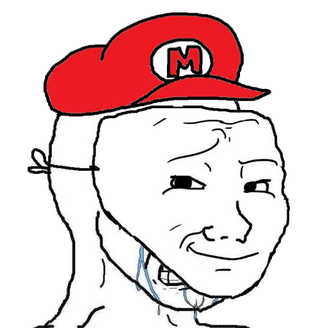
Label: 5_Smugjak